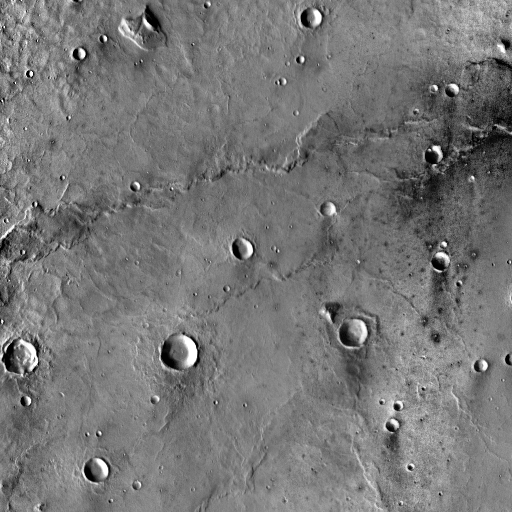
Crater classes present: Background, Other, Layered